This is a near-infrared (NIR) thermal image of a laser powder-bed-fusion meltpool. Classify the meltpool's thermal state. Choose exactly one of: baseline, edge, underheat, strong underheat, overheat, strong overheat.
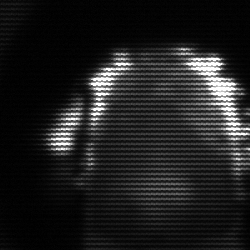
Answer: baseline